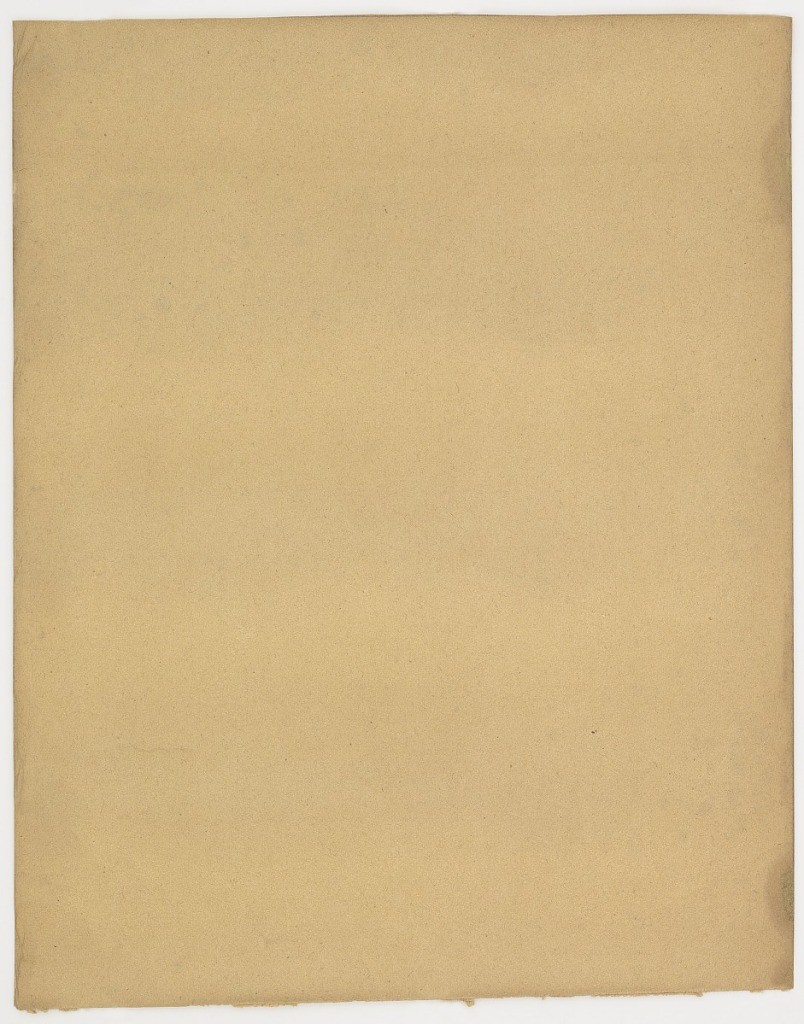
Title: Sidewall
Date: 1905–1915
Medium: Machine-printed paper
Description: No motif. Iridescent gold on a brown background.